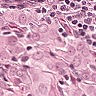
Metastatic tissue present: yes